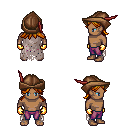
a pixel art fantasy rpg character, male body template, human, dark skin, gray tattered cape, magenta pants, dark blonde loose hair, leather cap, gold gloves, four views (front, back, left, right), 2x2 character sprite sheet, small pixel art, hard edges, no anti-aliasing